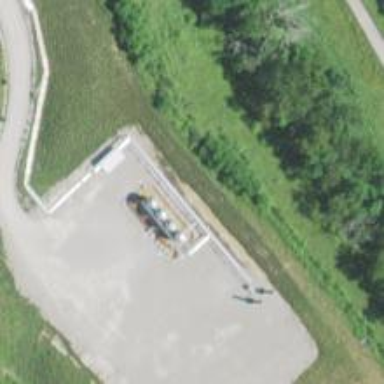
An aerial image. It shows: Storage tank that is man-made.